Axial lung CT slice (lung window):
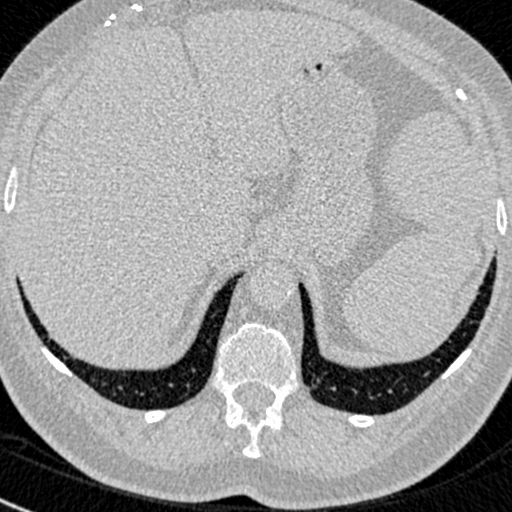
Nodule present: no